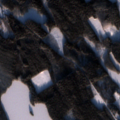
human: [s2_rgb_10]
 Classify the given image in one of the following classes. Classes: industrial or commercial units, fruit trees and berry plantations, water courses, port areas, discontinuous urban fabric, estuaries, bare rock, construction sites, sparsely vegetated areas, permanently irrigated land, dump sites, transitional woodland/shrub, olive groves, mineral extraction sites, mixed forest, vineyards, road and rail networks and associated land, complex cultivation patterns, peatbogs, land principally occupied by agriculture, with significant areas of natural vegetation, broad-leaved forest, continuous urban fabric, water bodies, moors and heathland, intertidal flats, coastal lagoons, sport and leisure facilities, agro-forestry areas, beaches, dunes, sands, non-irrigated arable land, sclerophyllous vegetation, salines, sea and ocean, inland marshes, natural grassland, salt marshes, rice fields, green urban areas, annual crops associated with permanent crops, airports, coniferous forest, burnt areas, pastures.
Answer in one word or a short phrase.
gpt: land principally occupied by agriculture, with significant areas of natural vegetation, coniferous forest, mixed forest, water bodies